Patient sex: M
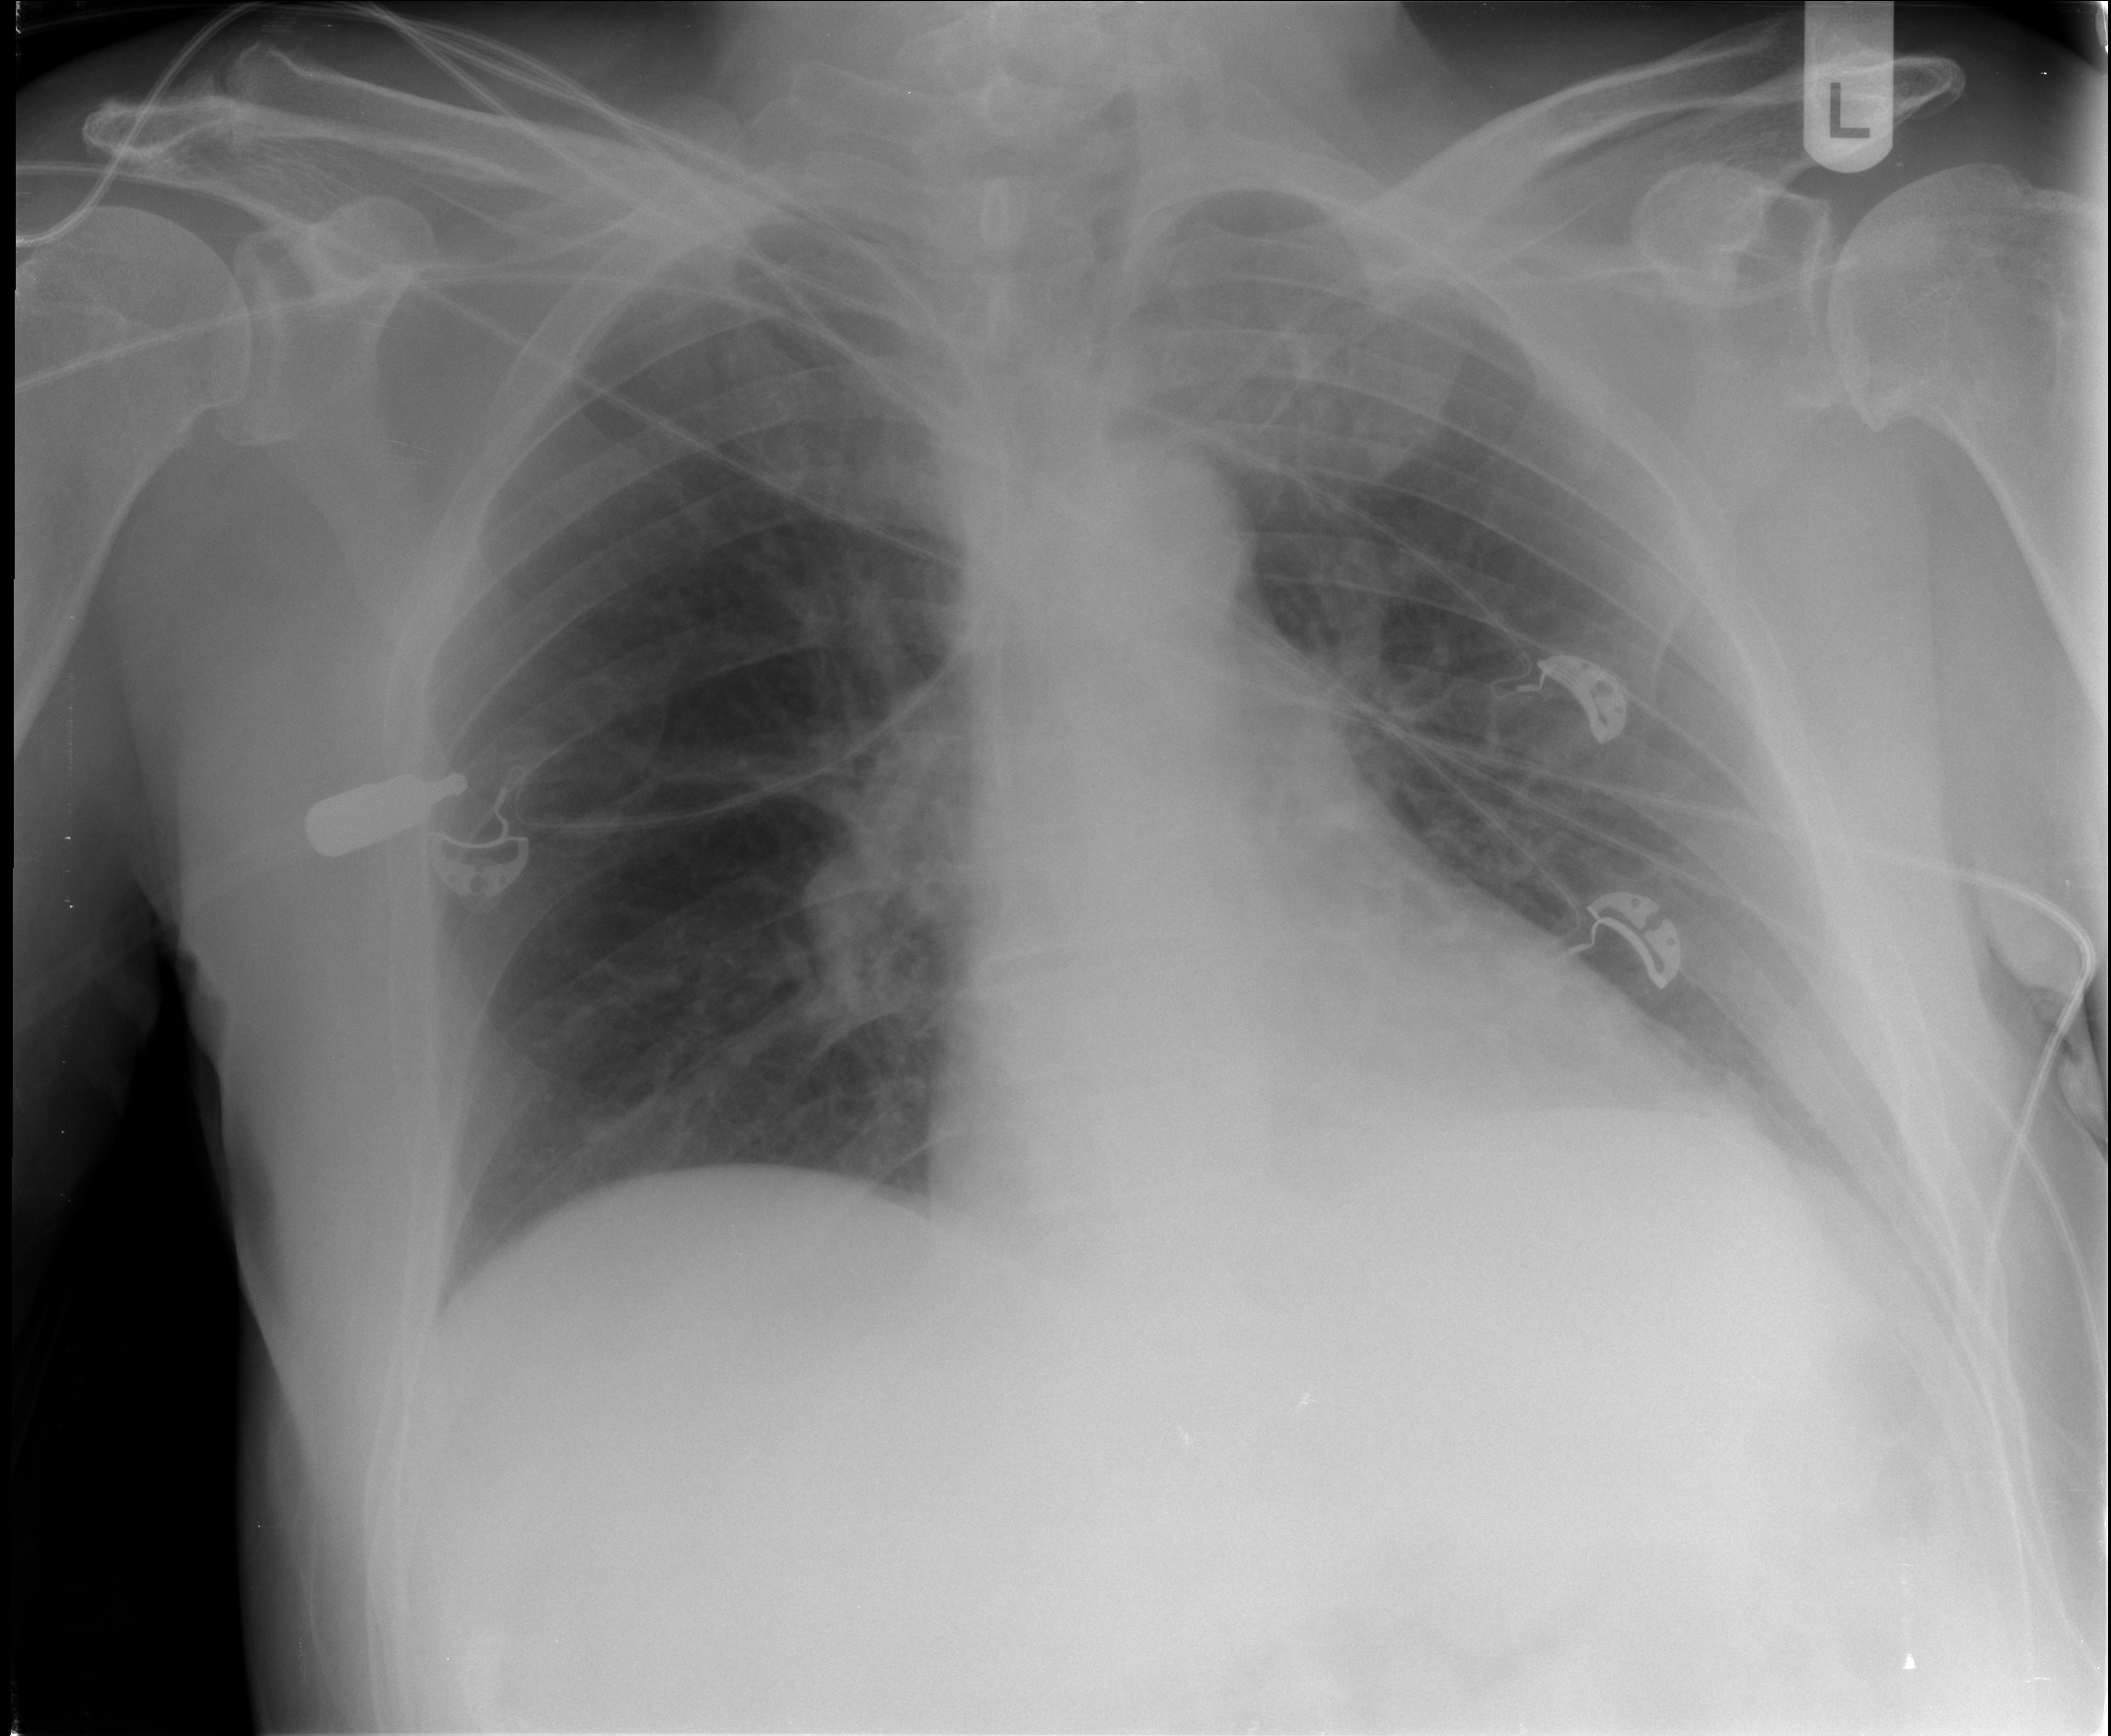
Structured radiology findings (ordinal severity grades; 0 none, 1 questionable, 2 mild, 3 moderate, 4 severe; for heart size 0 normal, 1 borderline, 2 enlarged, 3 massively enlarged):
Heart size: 2
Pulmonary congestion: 1
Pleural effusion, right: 0
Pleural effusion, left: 2
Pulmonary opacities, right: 0
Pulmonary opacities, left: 0
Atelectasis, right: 0
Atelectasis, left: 2